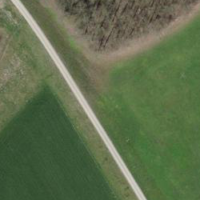
EUNIS habitat code: 23
Species observed at this site:
Pseudochorthippus parallelus
Chorthippus biguttulus